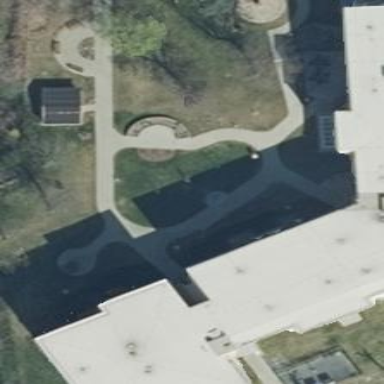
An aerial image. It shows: Nursing home building.